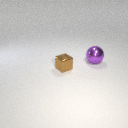
small brown metal cube in front of large purple metal sphere